Question: Is possible insert element inside input fields? Here is an example:

What I can use to make that happen?
I was wondering about tables, It is possible make a table inside input field?
'''
.box-login {
width: 300px;
height: auto;
margin: 0 auto
}
.box-login .bots {
width: 100%;
height: auto;
margin: 0;
border-radius: 3px;
-webkit-border-radius: 3px;
-moz-border-radx-inpuius: 3px;
-ms-border-radius: 3px;
box-shadow: 0 0 4px rgba(0, 0, 0, .2);
box-shadow: 0 0 4px rgba(0, 0, 0, .2);
-webkit-box-shadow: 0 0 4px rgba(0, 0, 0, .2);
-moz-box-shadow: 0 0 4px rgba(0, 0, 0, .2);
-ms-box-shadow: 0 0 4px rgba(0, 0, 0, .2);
background-color: #fff;
position: relative
}
.box-login .box-inputs .line-input {
width: 100%;
height: 50px;
padding-left: 0;
position: relative;
-webkit-box-sizing: border-box;
box-sizing: border-box;
border-left: 0px;
border-top: 0px;
border-right: 0px;
}
.box-login .btn-login {
width: 100%;
margin: 0;
height: 50px;
color: #fff;
border-radius: 0 0 3px 3px;
-webkit-border-radius: 0 0 3px 3px;
-moz-border-radius: 0 0 3px 3px;
-ms-border-radius: 0 0 3px 3px;
background-color: #009edb;
border: none;
}
'''
'''
<form class="box-login">
<div class="box-inputs">
<label class="box-input" for="cpf"></label>
<input class="line-input" id="cpf" type="text" placeholder="CPF">
</div>
<div class="box-inputs">
<label for="box-input">
<input class="line-input" id="password" type="password" placeholder="Senha">
</label>
</div>
<div>
<button class="btn-login">ENTRAR</button>
</div>
</form>
'''
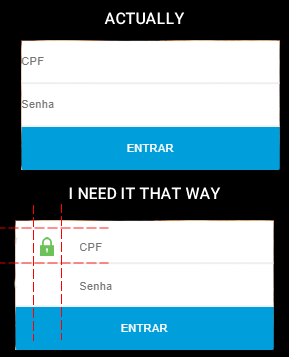
Answer: The best way to do this could be having an element with postion: absolute and place it above the input field. Try this code.
'''
<form class="box-login" >
<div class="box-inputs">
<span class="icon"><img src="https://cdn3.iconfinder.com/data/icons/wpzoom-developer-icon-set/500/102-128.png"></span>
<label class="box-input" for="cpf"></label>
<input class="line-input" id="cpf" type="text" placeholder="CPF">
</div>
<div class="box-inputs">
<span class="icon"><img src="https://cdn3.iconfinder.com/data/icons/wpzoom-developer-icon-set/500/102-128.png"></span>
<label for="box-input">
<input class="line-input" id="password" type="password" placeholder="Senha">
</label>
</div>
<div>
<button class="btn-login">ENTRAR</button>
</div>
</form>
.box-login{width:300px;height:auto;margin:0 auto}
.box-login .bots{width:100%;height:auto;margin:0;border-radius:3px;-webkit-border-radius:3px;-moz-border-radx-inpuius:3px;-ms-border-radius:3px;box-shadow:0 0 4px rgba(0,0,0,.2);box-shadow:0 0 4px rgba(0,0,0,.2);-webkit-box-shadow:0 0 4px rgba(0,0,0,.2);-moz-box-shadow:0 0 4px rgba(0,0,0,.2);-ms-box-shadow:0 0 4px rgba(0,0,0,.2);background-color:#fff;position:relative}
.box-login .box-inputs .line-input{width:100%;height:50px;padding-left:40px;position:relative;-webkit-box-sizing:border-box;box-sizing:border-box;
border-left:0px;
border-top: 0px;
border-right:0px;
}
.box-login .btn-login{width:100%;margin:0;height:50px;color:#fff;border-radius:0 0 3px 3px;-webkit-border-radius:0 0 3px 3px;-moz-border-radius:0 0 3px 3px;-ms-border-radius:0 0 3px 3px;background-color:#009edb;
border: none;}
.box-inputs {
position: relative;
}
.box-inputs .icon {
position: absolute;
height: 24px;
width: 24px;
left: 10px;
top: 10px;
z-index: 2;
}
.box-inputs .icon img {
width: 100%;
}
'''